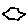
Label: hexagon